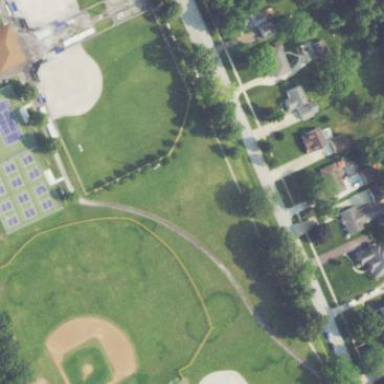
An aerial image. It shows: Baseball pitch for leisure land.